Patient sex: M
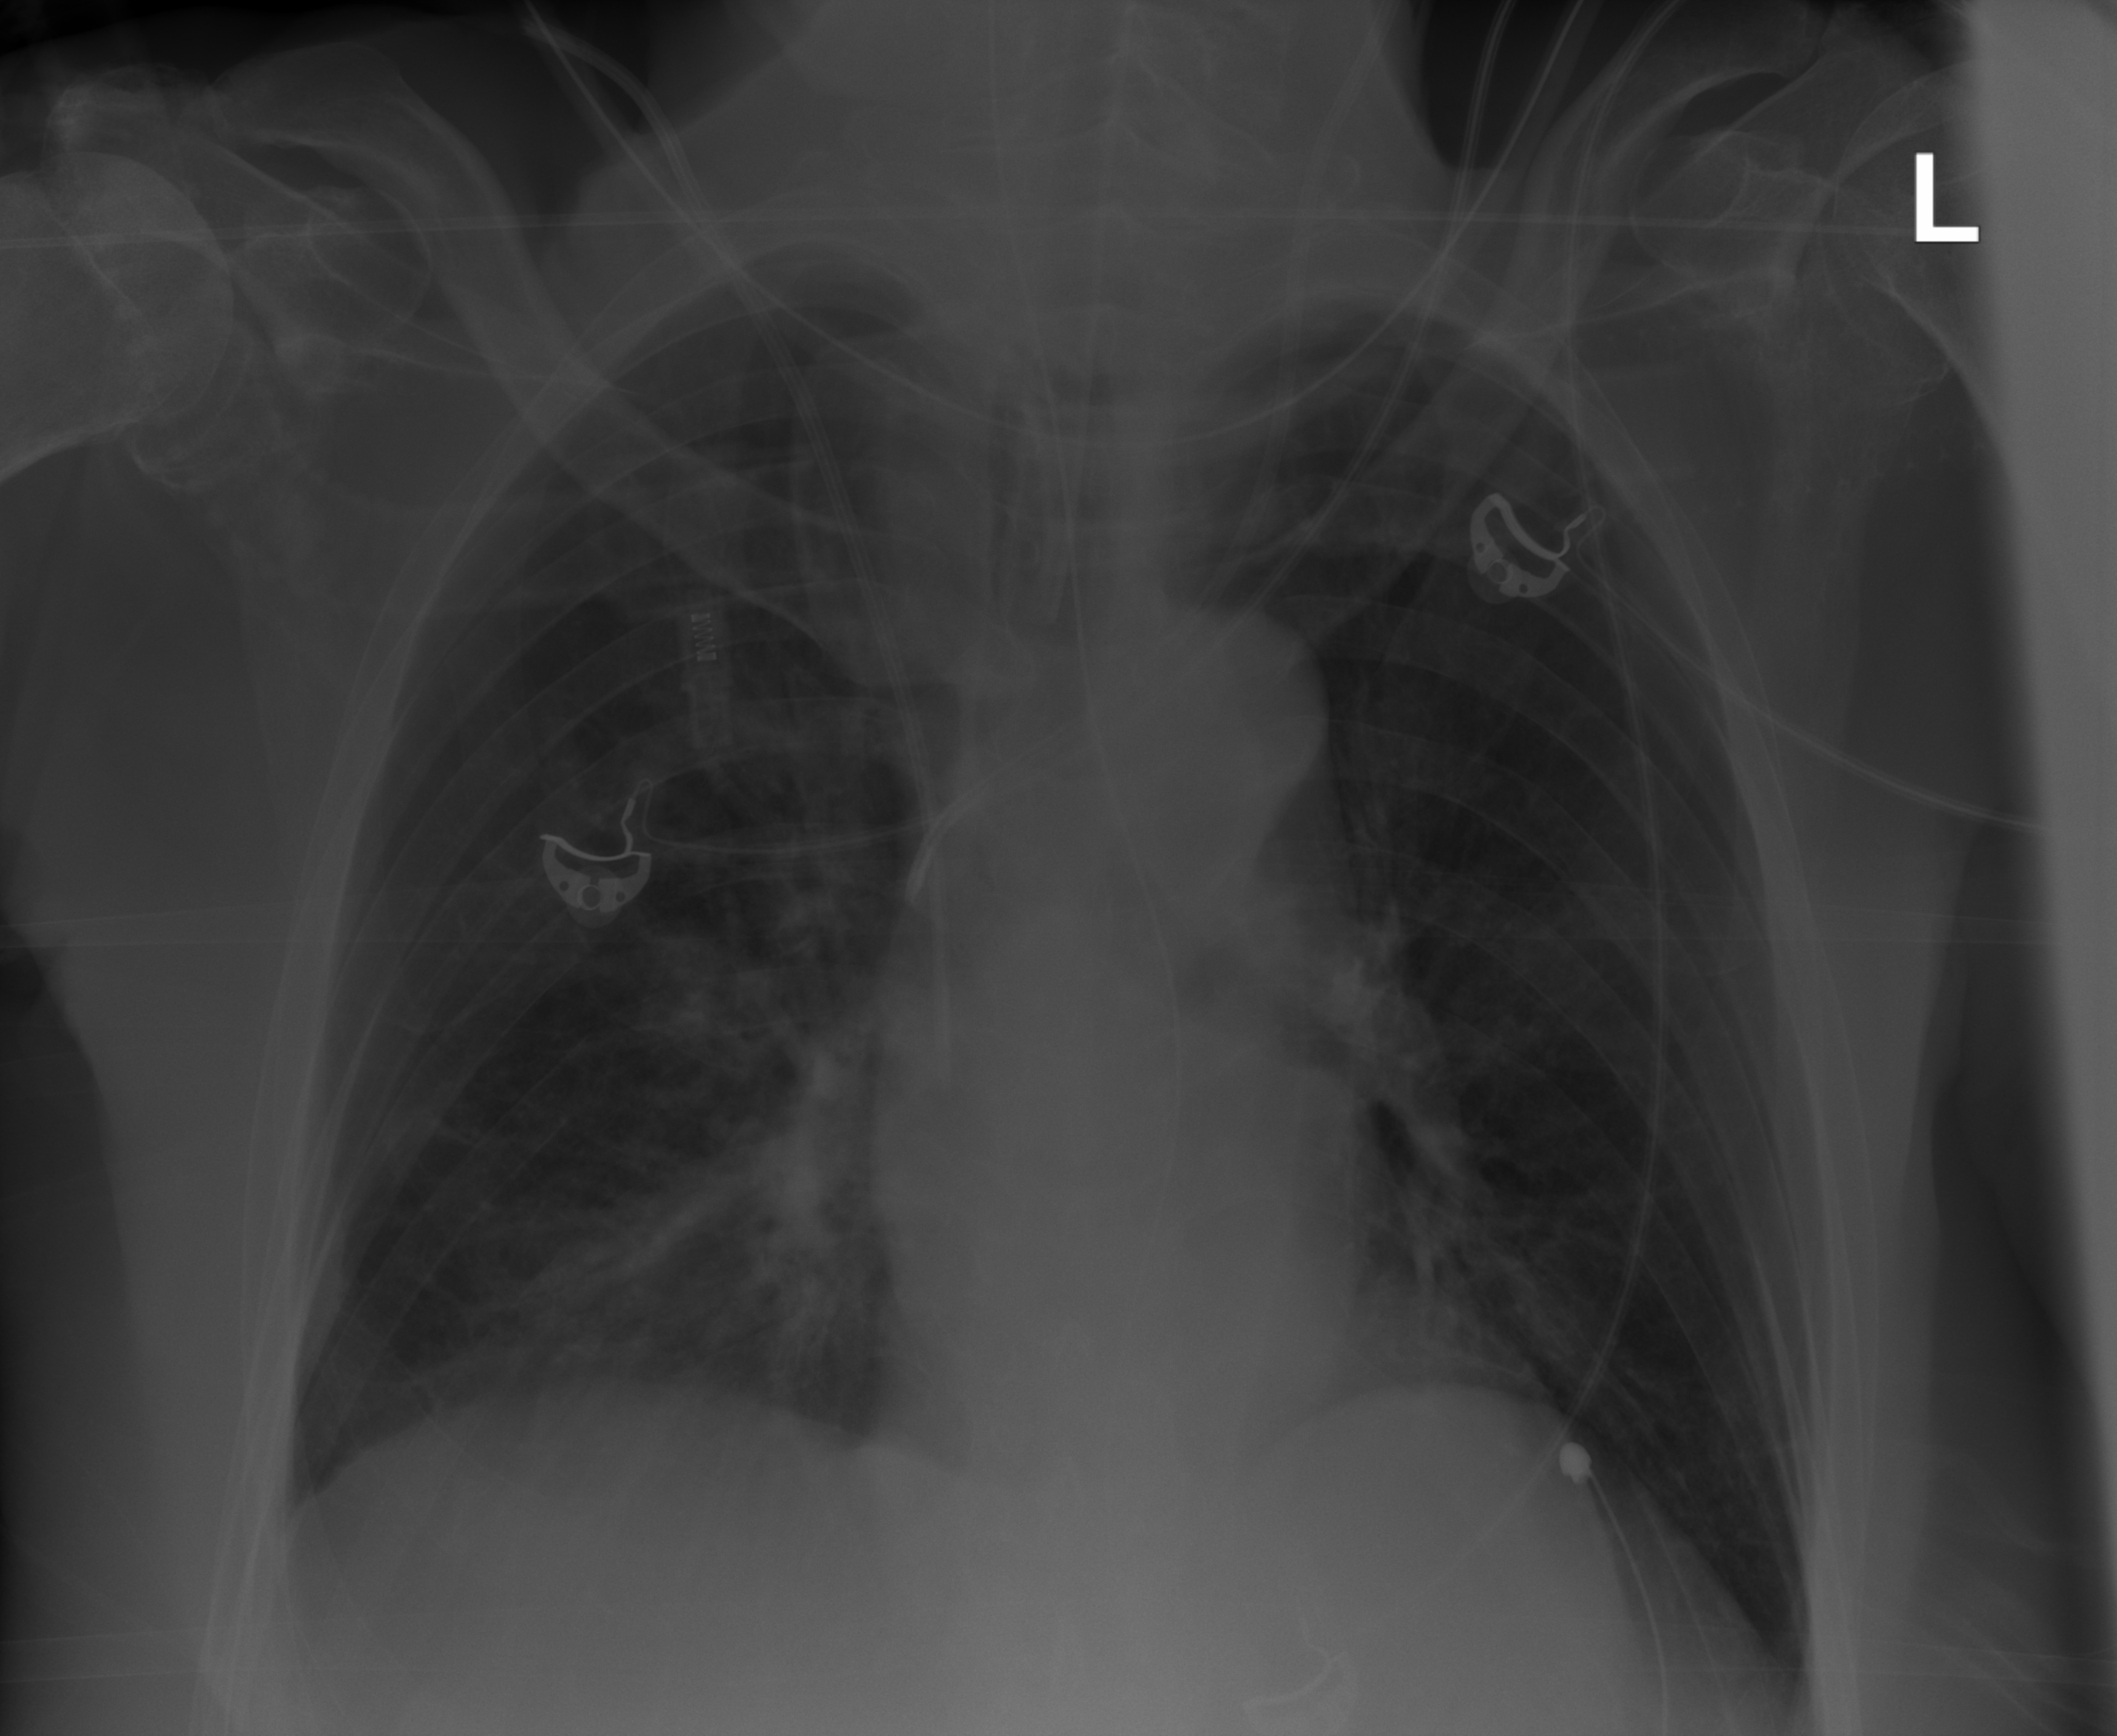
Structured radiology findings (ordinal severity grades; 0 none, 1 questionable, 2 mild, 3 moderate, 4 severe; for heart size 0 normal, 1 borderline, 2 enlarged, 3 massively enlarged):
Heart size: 0
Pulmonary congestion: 2
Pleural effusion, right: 0
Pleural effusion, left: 0
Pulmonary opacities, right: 2
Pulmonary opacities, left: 0
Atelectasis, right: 2
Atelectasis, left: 0